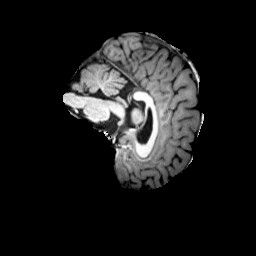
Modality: T1w
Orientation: sagittal
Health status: ill
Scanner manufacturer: siemens
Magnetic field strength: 3 T
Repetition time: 2 s
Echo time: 0.00303 s